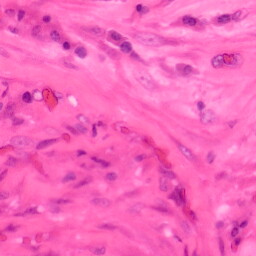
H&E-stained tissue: Colon